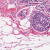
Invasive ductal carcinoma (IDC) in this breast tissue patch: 0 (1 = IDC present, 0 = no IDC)